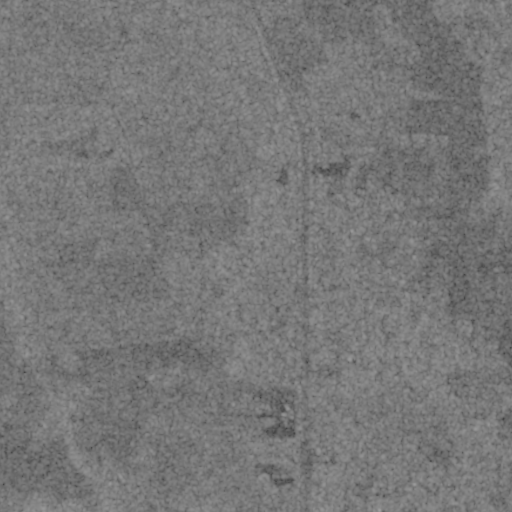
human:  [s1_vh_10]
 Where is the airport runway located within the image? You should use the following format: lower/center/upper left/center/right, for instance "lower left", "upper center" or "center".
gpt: The airport runway is located in the lower center of the image.
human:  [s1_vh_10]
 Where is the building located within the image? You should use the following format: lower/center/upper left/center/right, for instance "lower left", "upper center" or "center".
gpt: The building is located in the lower right of the image.
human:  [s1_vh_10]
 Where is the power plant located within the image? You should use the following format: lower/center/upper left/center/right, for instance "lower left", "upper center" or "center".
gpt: There is no power plant in the image.

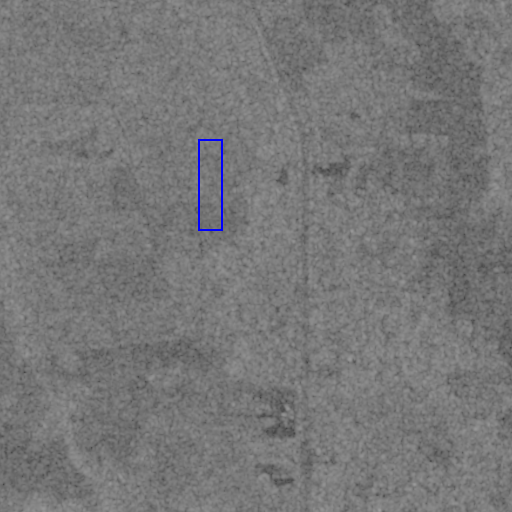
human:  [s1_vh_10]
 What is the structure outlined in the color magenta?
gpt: There is no magenta outline.
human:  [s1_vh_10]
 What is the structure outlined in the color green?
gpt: There is no structure outlined in green.